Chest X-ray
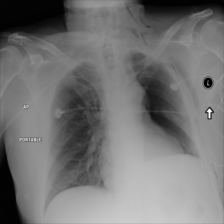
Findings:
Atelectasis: positive
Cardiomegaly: negative
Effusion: negative
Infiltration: negative
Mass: negative
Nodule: negative
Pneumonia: negative
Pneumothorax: negative
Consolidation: negative
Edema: negative
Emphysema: negative
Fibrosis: negative
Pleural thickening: negative
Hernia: negative